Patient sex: M
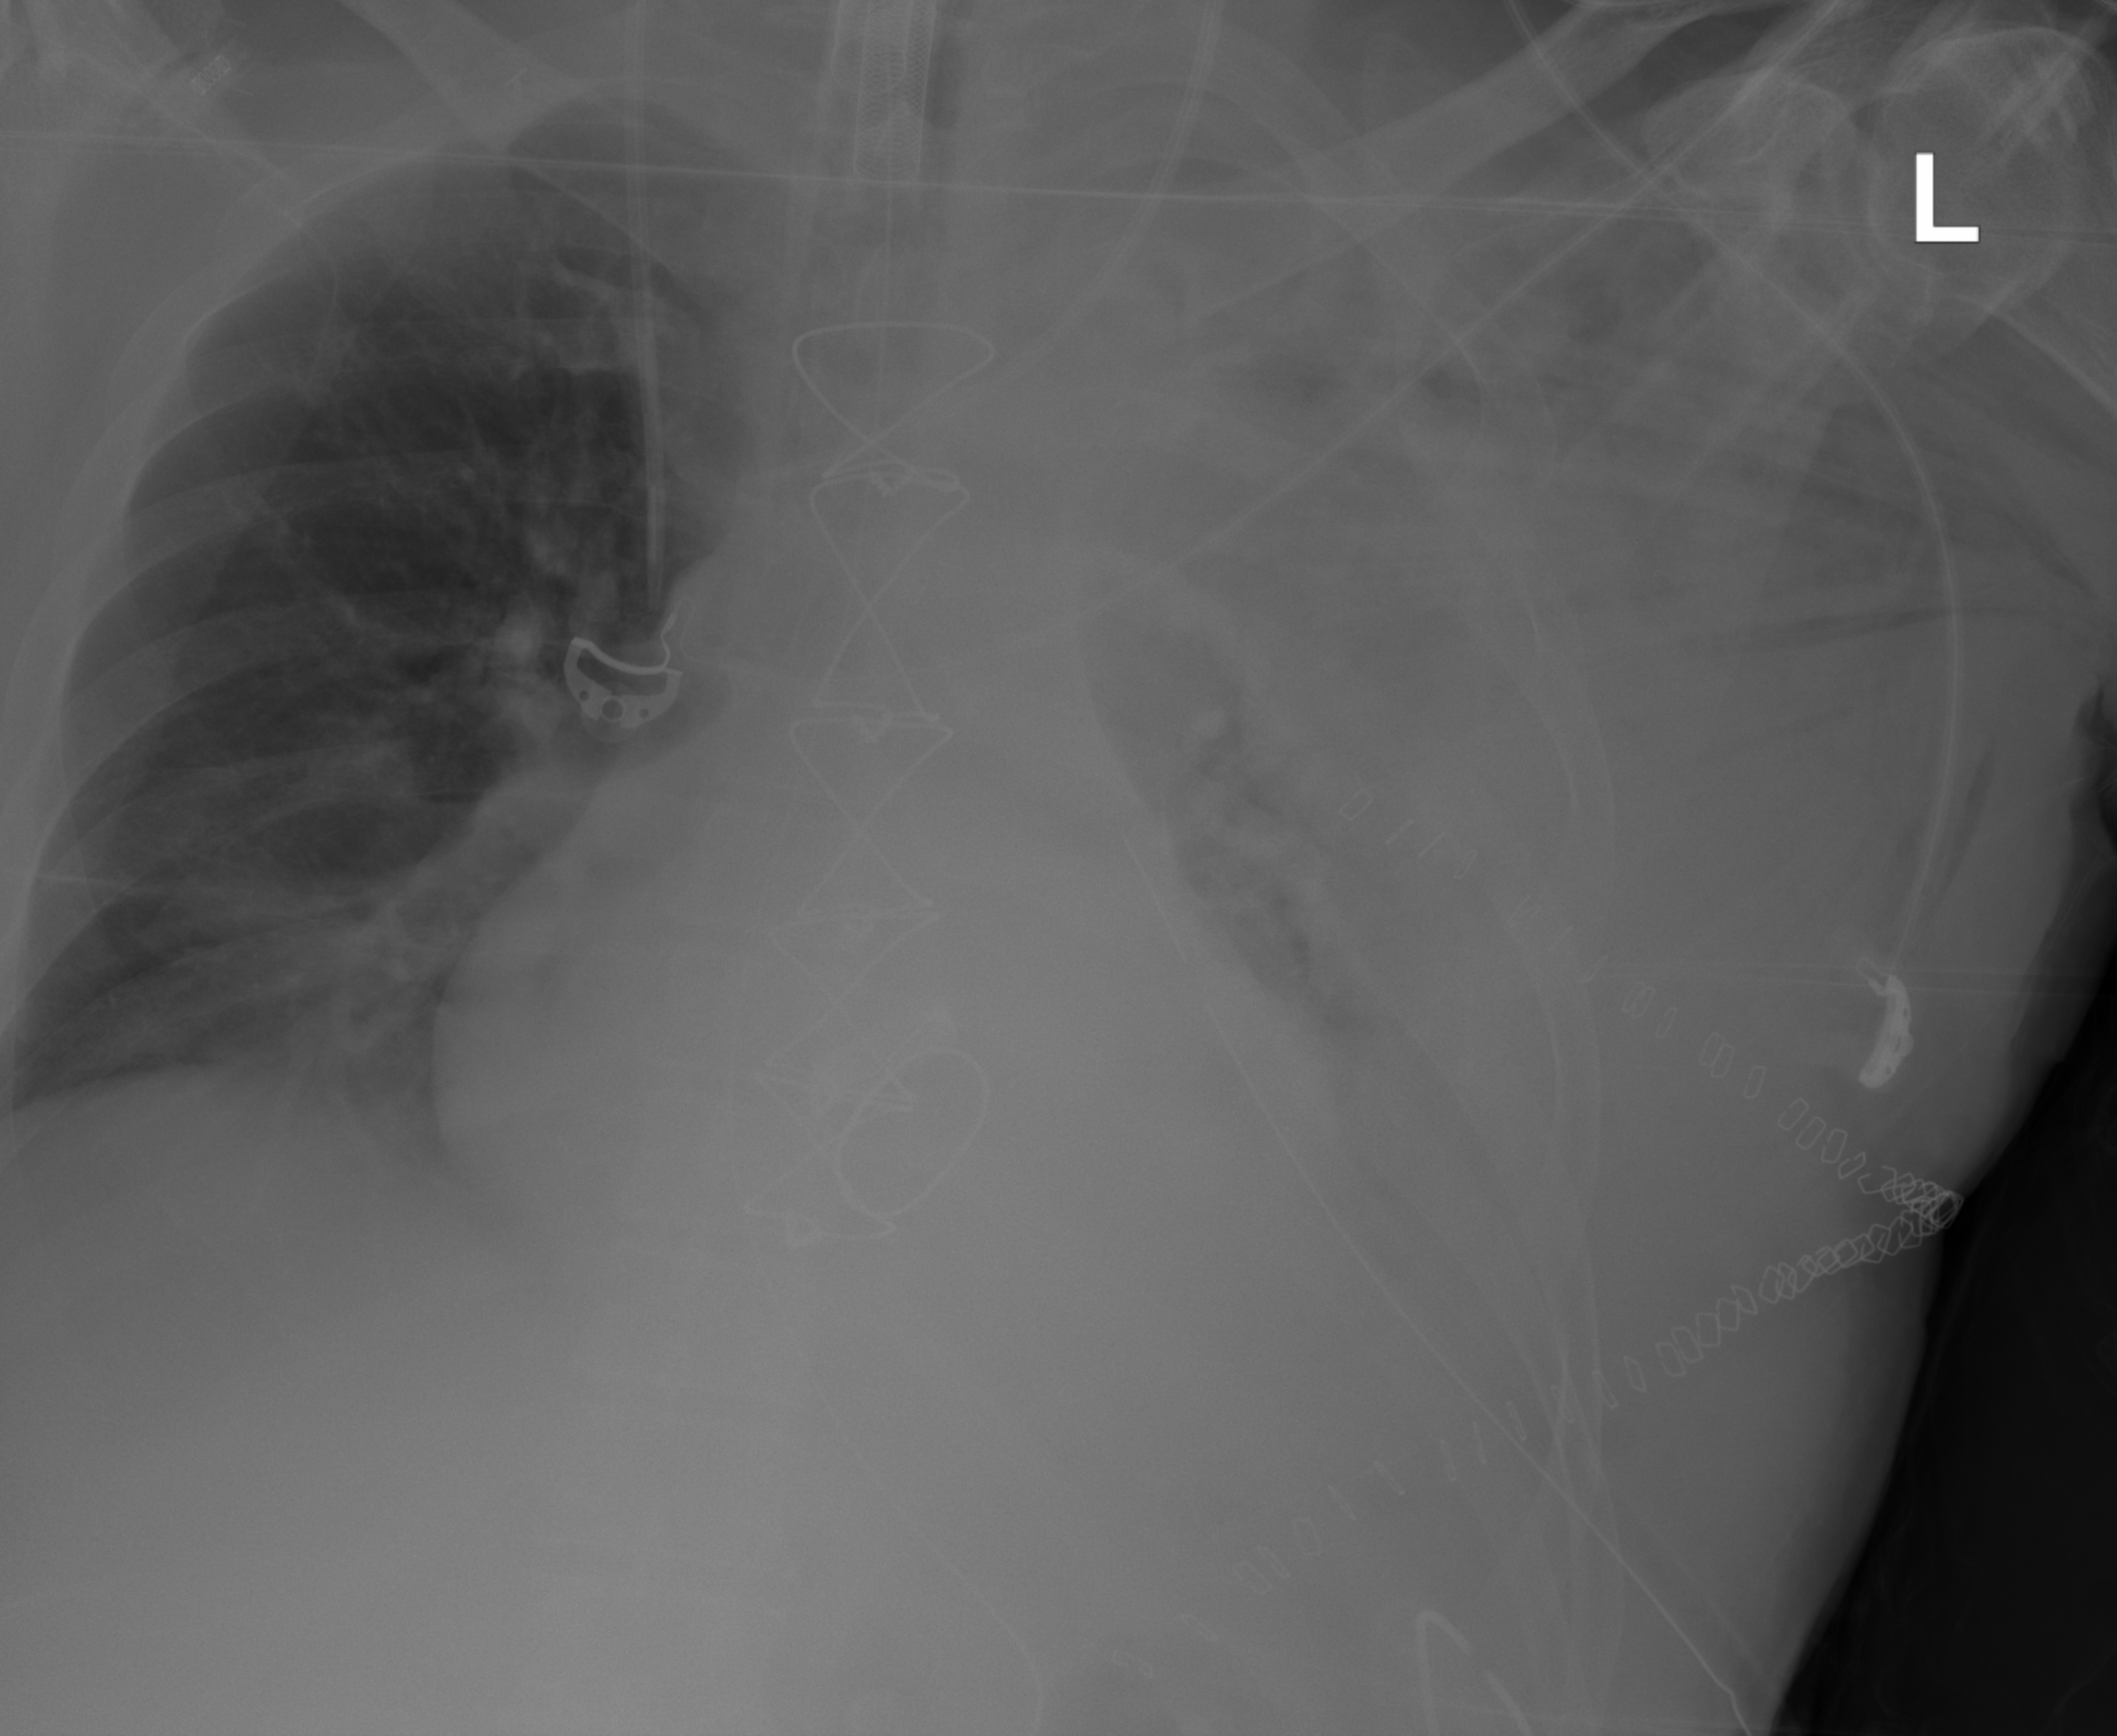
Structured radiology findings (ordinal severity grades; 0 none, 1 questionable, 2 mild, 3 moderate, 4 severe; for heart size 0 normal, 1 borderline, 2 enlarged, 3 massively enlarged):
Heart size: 1
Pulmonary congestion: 0
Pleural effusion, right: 0
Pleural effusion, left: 3
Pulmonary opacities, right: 0
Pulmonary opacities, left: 3
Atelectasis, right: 2
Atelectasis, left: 4